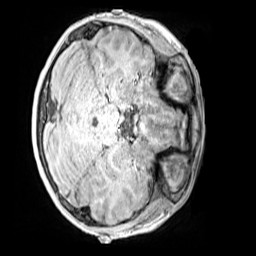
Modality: MP2RAGE
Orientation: axial
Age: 11
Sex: male
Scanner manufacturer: siemens
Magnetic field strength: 3 T
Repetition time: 4 s
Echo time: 0.00299 s